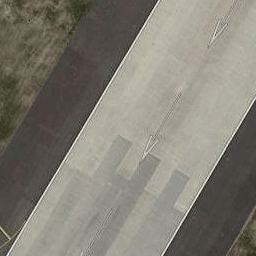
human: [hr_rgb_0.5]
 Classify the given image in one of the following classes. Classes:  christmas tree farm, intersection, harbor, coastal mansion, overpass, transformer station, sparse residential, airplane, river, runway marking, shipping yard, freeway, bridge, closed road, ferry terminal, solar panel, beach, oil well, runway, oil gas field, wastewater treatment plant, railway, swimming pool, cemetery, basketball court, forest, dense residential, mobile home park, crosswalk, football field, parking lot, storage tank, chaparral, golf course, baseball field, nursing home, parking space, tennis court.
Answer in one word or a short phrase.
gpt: runway